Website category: jobs
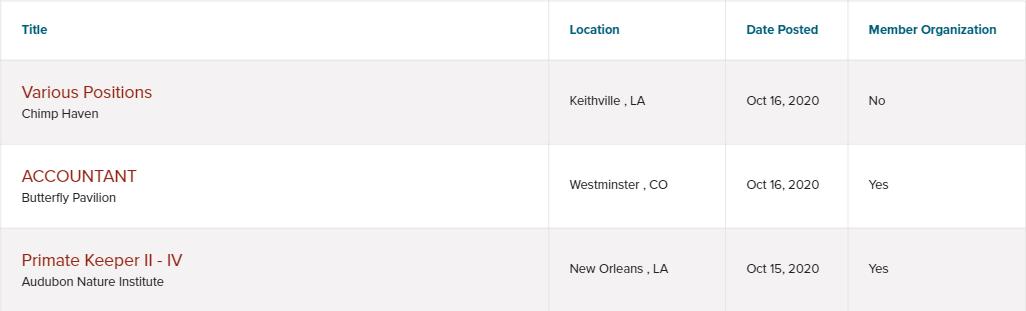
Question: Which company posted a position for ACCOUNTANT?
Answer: Butterfly Pavilion

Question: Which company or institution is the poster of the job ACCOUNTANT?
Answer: Butterfly Pavilion

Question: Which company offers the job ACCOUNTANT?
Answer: Butterfly Pavilion

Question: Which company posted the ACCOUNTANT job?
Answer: Butterfly Pavilion

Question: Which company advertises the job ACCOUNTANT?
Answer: Butterfly Pavilion

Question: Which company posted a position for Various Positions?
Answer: Chimp Haven

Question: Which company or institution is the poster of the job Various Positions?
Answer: Chimp Haven

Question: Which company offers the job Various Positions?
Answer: Chimp Haven

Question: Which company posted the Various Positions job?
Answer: Chimp Haven

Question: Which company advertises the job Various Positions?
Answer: Chimp Haven

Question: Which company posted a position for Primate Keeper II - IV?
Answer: Audubon Nature Institute

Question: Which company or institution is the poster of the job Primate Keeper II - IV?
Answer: Audubon Nature Institute

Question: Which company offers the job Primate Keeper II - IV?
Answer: Audubon Nature Institute

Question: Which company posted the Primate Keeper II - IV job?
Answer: Audubon Nature Institute

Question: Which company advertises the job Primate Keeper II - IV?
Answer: Audubon Nature Institute

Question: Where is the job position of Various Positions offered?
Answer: Keithville , LA

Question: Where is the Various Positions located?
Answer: Keithville , LA

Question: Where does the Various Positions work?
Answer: Keithville , LA

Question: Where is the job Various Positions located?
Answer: Keithville , LA

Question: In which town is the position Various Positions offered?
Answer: Keithville , LA

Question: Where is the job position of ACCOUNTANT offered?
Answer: Westminster , CO

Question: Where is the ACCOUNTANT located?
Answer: Westminster , CO

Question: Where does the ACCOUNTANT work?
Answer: Westminster , CO

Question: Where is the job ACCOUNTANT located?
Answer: Westminster , CO

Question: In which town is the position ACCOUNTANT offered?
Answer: Westminster , CO

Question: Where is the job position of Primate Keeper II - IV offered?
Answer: New Orleans , LA

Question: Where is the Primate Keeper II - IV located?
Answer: New Orleans , LA

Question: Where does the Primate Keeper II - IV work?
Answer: New Orleans , LA

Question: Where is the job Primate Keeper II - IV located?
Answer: New Orleans , LA

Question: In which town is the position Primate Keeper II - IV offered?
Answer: New Orleans , LA

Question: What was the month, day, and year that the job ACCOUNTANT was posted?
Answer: Oct 16, 2020

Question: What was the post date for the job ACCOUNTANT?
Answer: Oct 16, 2020

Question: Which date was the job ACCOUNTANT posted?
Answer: Oct 16, 2020

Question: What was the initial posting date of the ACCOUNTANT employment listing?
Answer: Oct 16, 2020

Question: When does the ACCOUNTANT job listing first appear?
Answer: Oct 16, 2020

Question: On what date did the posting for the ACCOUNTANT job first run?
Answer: Oct 16, 2020

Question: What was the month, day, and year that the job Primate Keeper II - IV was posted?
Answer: Oct 15, 2020

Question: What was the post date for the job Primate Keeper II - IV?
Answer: Oct 15, 2020

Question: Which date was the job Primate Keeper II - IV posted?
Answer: Oct 15, 2020

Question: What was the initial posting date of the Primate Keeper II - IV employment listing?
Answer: Oct 15, 2020

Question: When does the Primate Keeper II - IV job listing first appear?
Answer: Oct 15, 2020

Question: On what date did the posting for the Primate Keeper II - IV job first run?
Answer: Oct 15, 2020

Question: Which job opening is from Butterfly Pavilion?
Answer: ACCOUNTANT

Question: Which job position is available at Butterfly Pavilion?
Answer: ACCOUNTANT

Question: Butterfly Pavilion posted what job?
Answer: ACCOUNTANT

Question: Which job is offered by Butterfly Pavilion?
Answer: ACCOUNTANT

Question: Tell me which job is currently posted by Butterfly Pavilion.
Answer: ACCOUNTANT

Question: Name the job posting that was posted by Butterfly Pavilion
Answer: ACCOUNTANT

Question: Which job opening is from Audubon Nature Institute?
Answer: Primate Keeper II - IV

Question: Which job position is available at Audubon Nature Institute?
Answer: Primate Keeper II - IV

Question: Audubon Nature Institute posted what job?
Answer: Primate Keeper II - IV

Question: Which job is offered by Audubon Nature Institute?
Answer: Primate Keeper II - IV

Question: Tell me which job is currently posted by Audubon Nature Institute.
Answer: Primate Keeper II - IV

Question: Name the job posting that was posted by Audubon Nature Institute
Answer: Primate Keeper II - IV

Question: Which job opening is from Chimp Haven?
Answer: Various Positions

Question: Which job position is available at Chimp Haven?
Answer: Various Positions

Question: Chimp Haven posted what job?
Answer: Various Positions

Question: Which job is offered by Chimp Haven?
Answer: Various Positions

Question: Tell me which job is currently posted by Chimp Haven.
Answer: Various Positions

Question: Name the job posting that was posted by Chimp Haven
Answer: Various Positions

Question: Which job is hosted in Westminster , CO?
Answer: ACCOUNTANT

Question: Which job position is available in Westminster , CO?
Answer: ACCOUNTANT

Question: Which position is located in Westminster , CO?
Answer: ACCOUNTANT

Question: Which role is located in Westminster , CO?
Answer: ACCOUNTANT